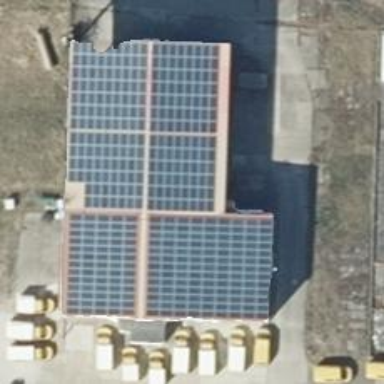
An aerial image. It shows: Solar photovoltaic panel generating electricity through small installation.